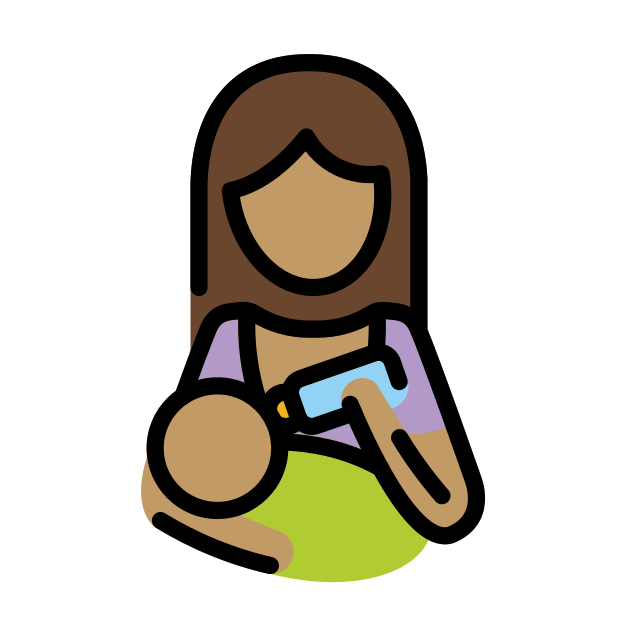
woman feeding baby: medium skin tone